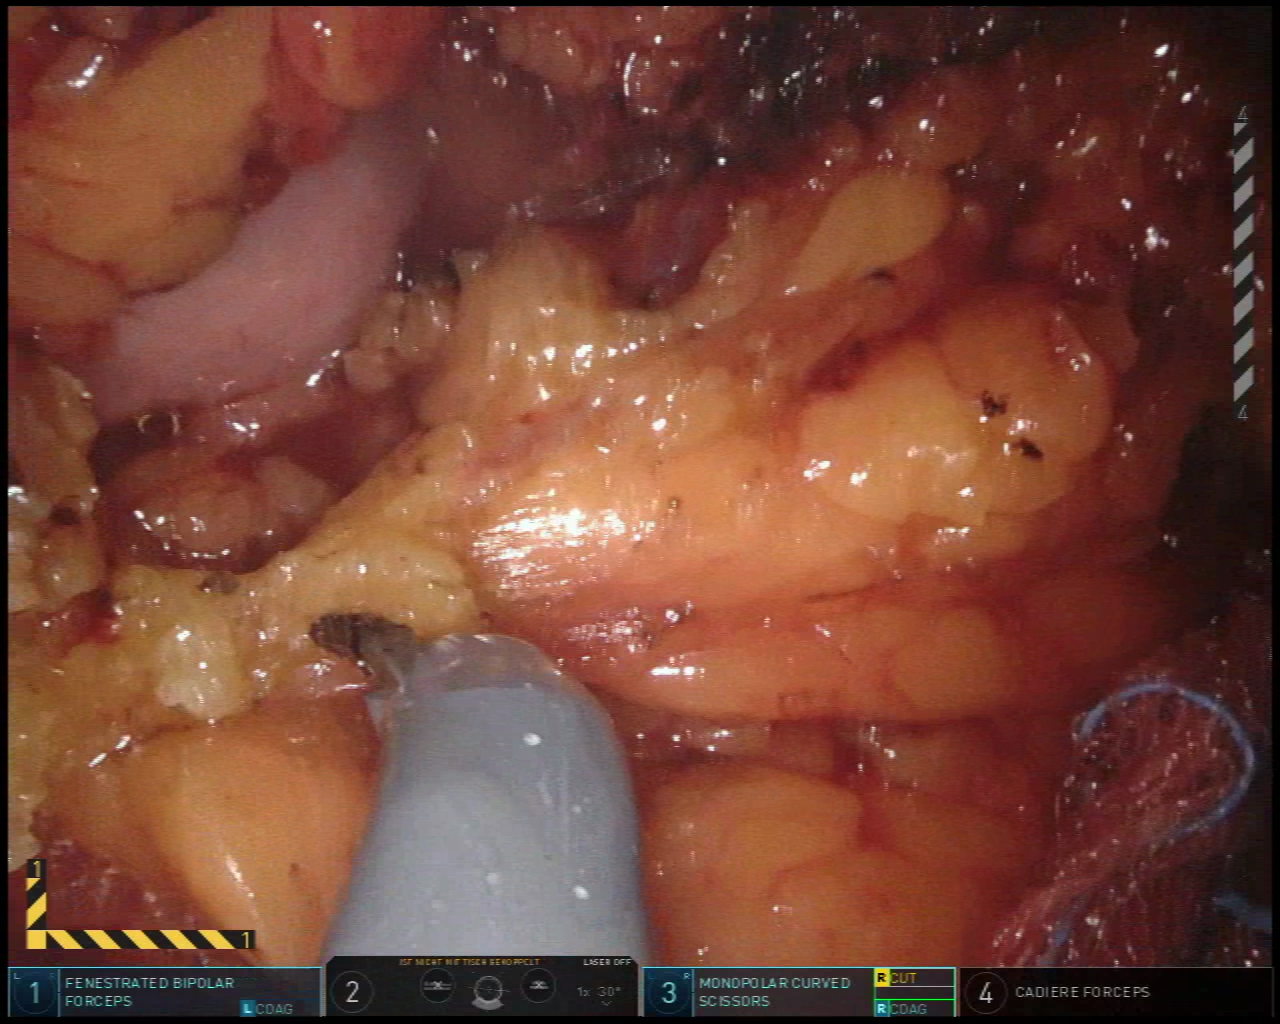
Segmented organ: stomach
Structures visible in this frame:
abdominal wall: no
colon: no
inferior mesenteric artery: no
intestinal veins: no
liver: no
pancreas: no
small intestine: no
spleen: no
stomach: yes
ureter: no
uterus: no
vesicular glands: no